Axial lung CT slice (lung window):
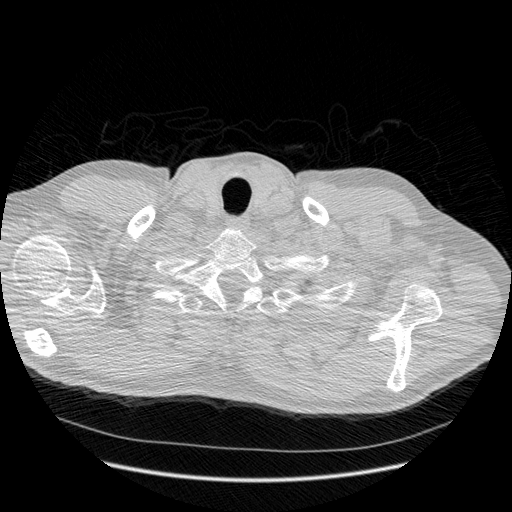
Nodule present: no